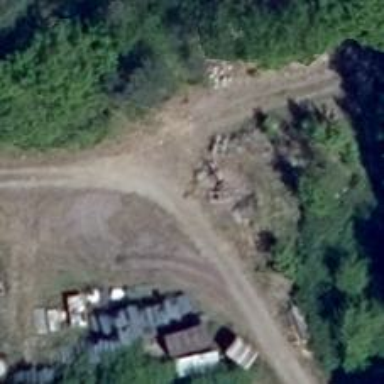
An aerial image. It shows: Dirt track road with grade 4 track type.